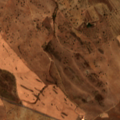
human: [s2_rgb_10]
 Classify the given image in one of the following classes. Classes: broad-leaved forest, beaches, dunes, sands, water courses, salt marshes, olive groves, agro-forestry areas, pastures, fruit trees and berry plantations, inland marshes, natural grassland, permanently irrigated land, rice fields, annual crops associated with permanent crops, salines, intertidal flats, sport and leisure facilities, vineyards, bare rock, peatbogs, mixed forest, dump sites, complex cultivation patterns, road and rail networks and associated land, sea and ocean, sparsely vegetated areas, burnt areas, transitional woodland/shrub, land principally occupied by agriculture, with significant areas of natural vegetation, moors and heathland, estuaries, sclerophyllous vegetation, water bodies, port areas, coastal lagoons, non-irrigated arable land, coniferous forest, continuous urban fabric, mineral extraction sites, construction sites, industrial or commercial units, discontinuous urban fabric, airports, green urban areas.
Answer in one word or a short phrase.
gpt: non-irrigated arable land, pastures, agro-forestry areas, transitional woodland/shrub